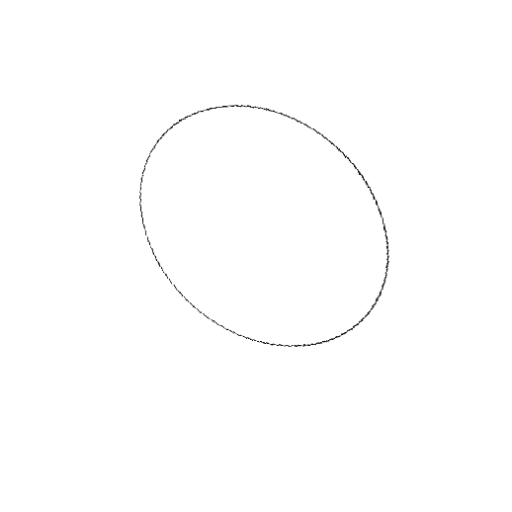
Crossing number: 0